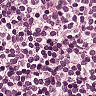
Metastatic tissue present: no